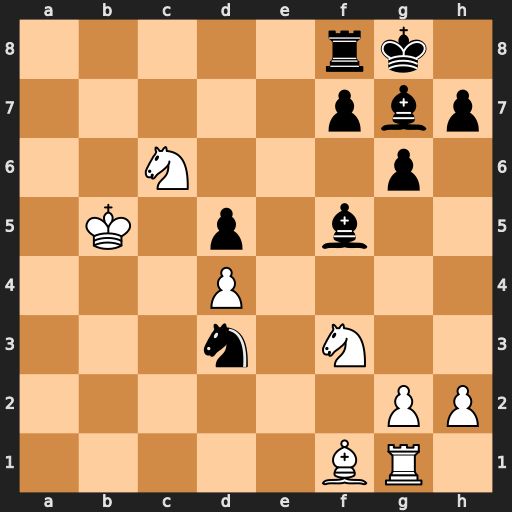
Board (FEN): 5rk1/5pbp/2N3p1/1K1p1b2/3P4/3n1N2/6PP/5BR1
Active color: w
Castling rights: -
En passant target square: -
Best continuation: Ne7+ Kh8 Nxf5